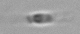
Label: flagellate_morphotype3